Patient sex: F
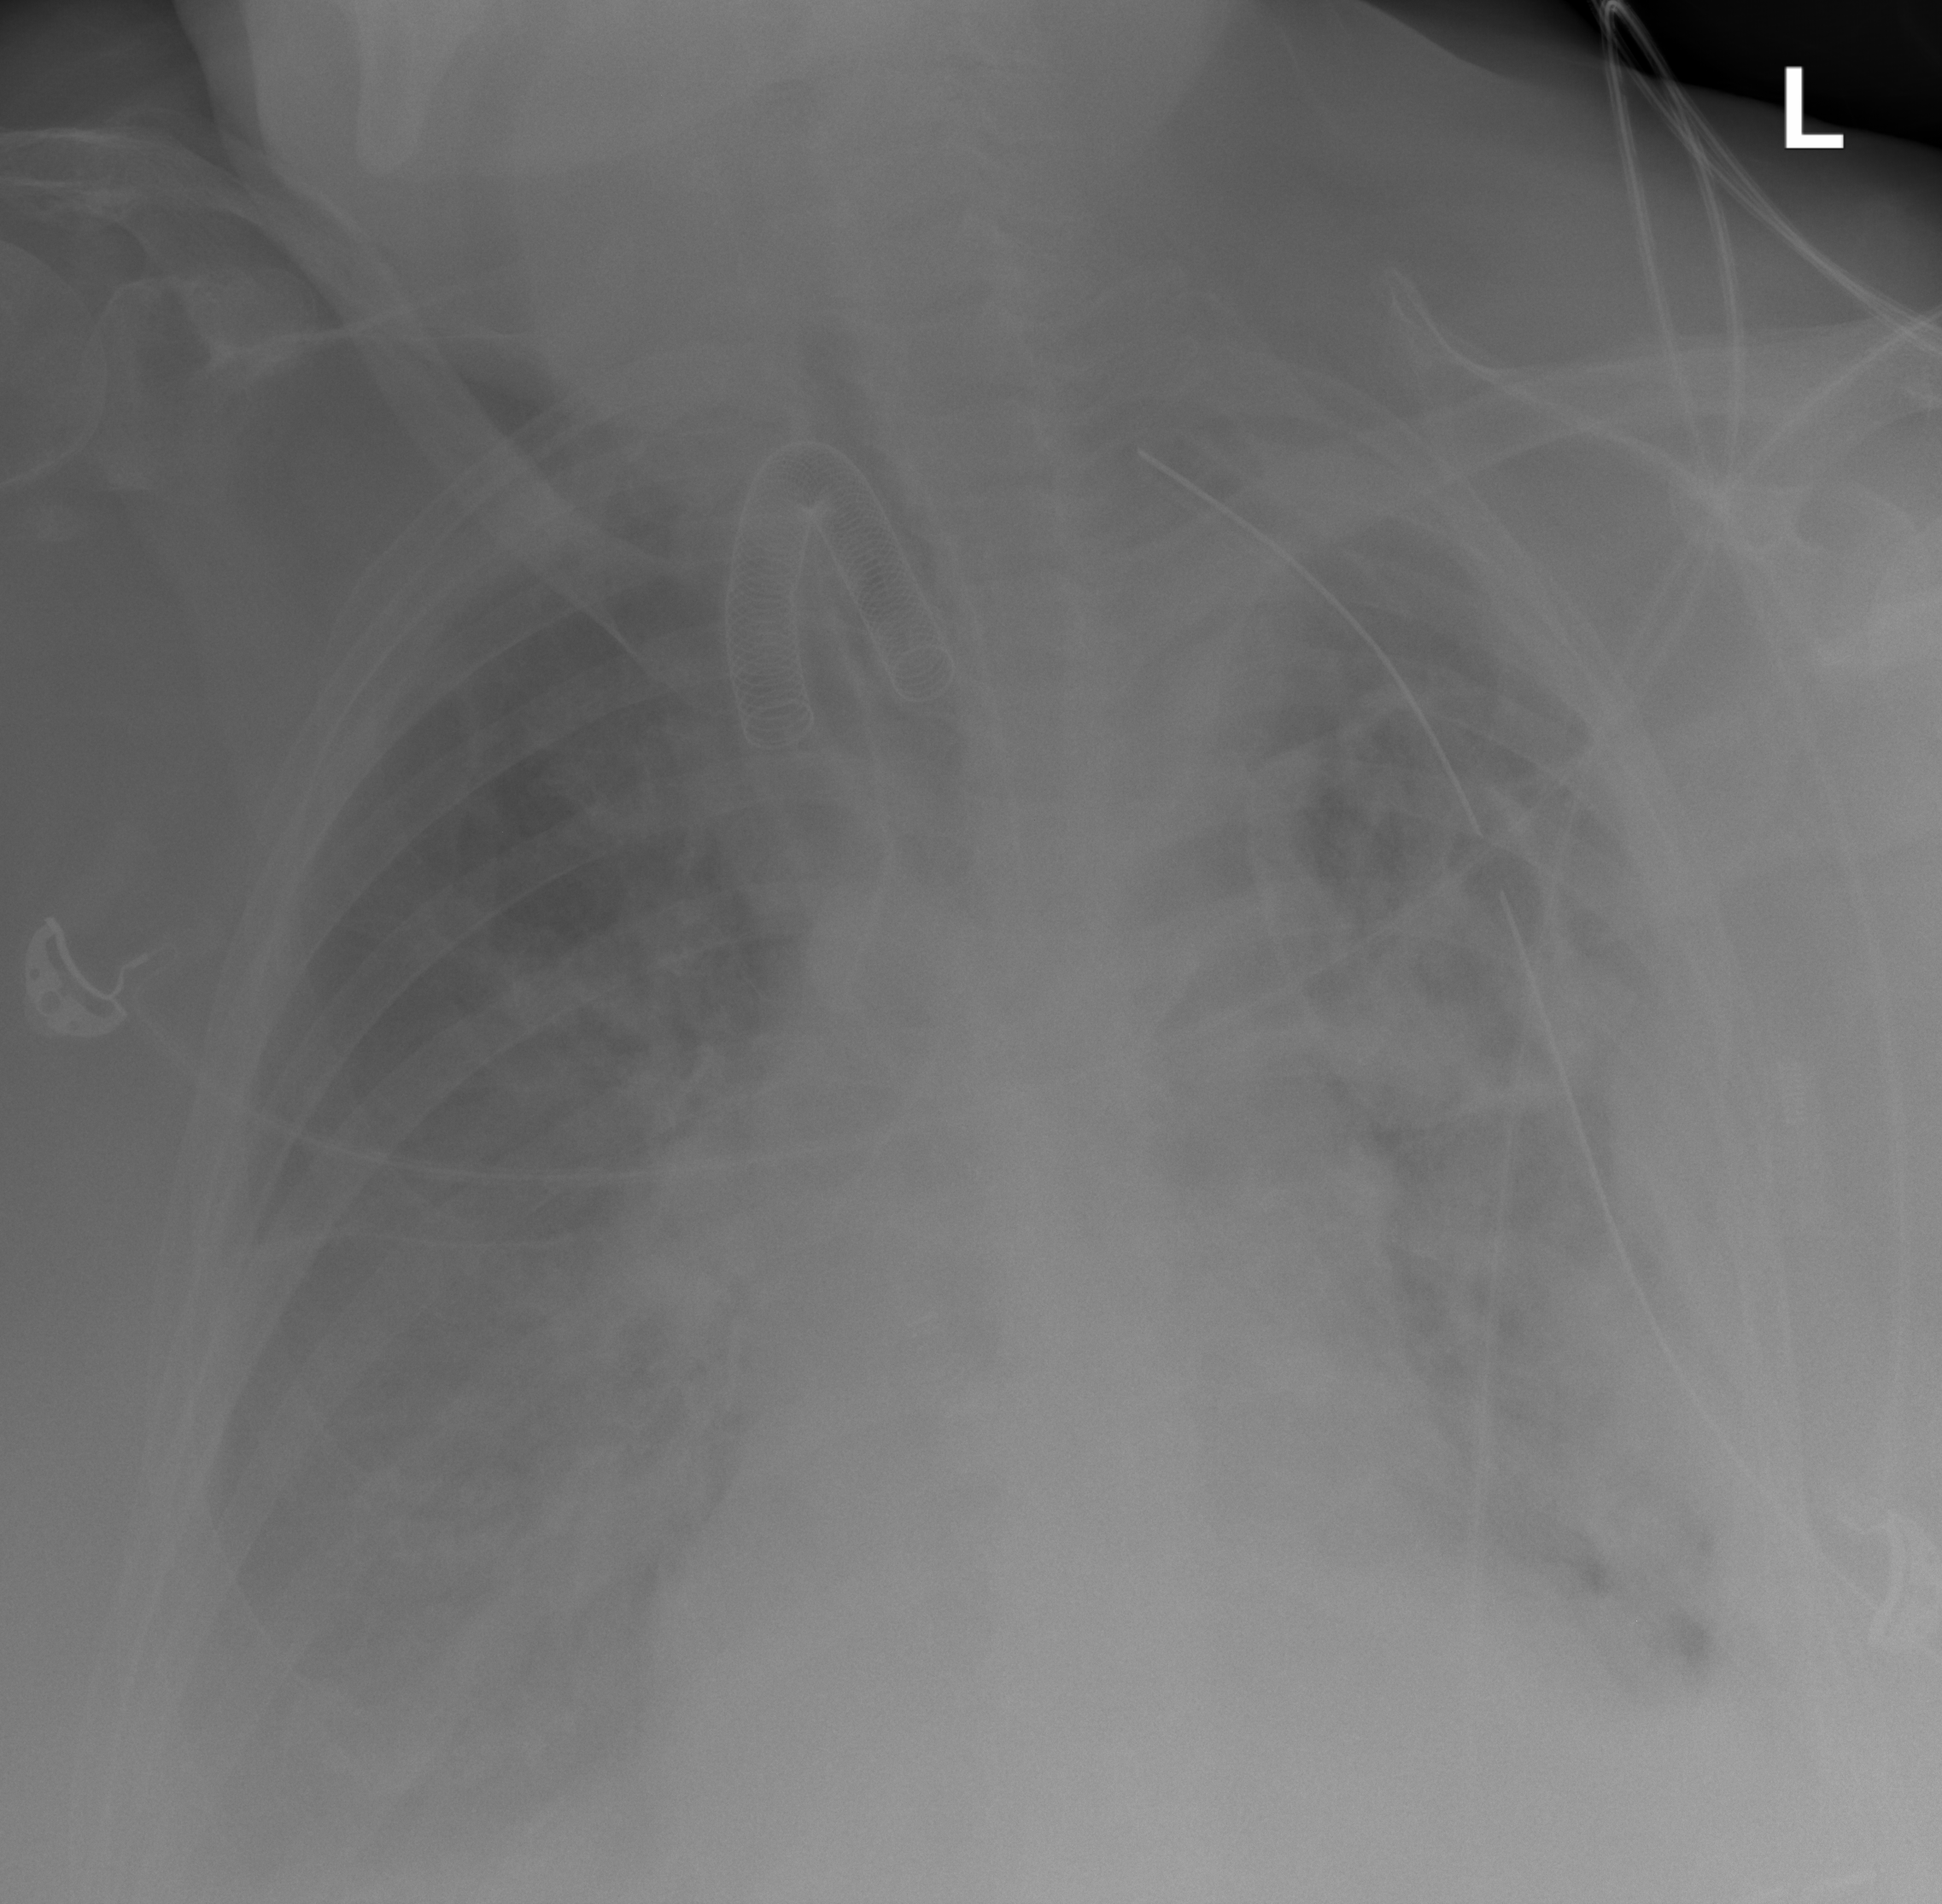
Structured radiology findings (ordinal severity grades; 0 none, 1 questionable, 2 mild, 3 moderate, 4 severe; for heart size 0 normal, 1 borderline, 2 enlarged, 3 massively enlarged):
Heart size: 2
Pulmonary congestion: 2
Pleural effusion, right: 2
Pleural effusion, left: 3
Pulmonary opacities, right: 3
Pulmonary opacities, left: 3
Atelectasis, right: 2
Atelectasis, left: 3